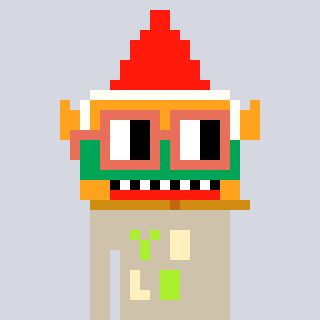
a pixel art character with square orange glasses, a gnome-shaped head and a bege-colored body on a cool background